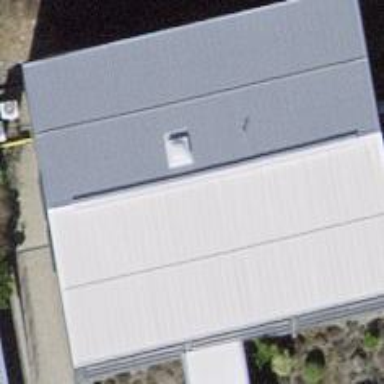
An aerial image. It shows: Industrial building.